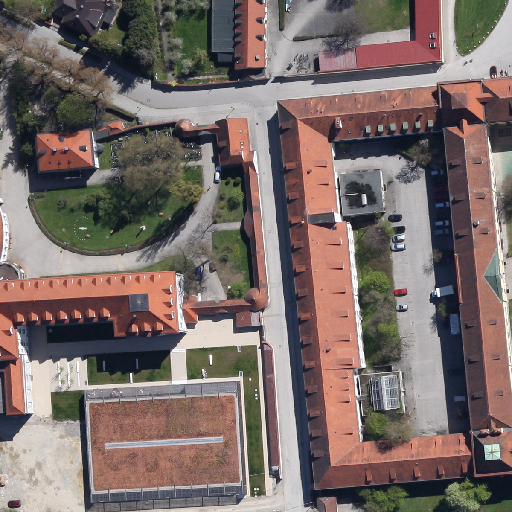
Referring expression: heavy-duty vehicle in the parking area